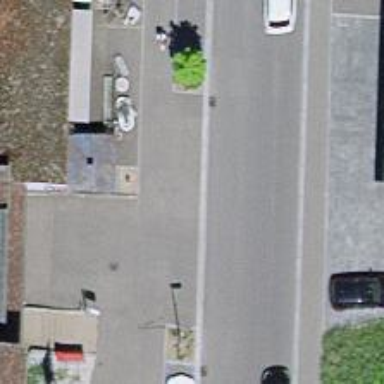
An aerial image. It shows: Bus stop with designated public transport stop position.